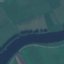
Land use / land cover class: River